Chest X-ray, AP view. Patient: 35 years old, sex F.
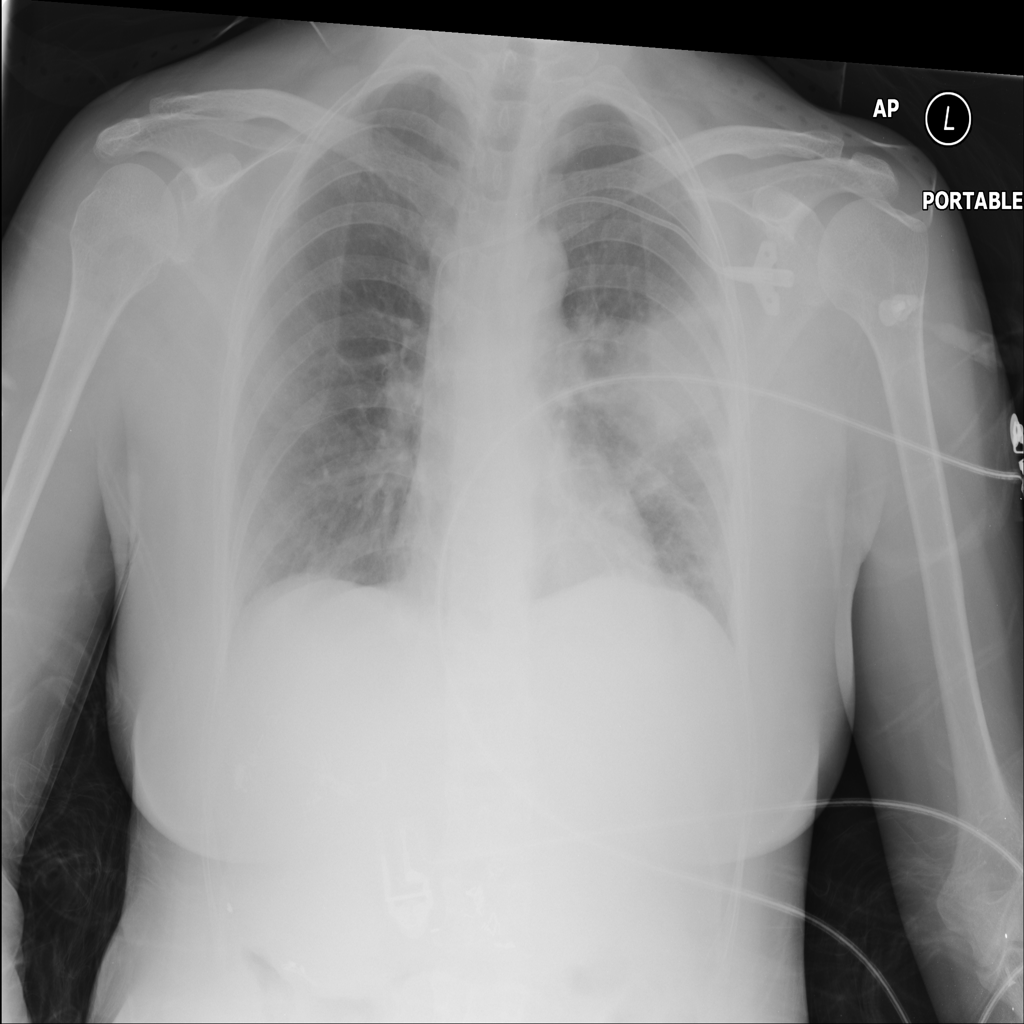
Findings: Consolidation